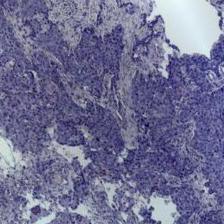
Diagnosis: OSCC